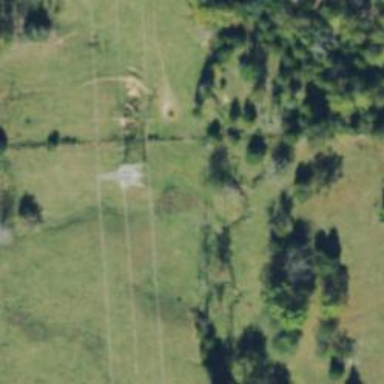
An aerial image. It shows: Power tower.